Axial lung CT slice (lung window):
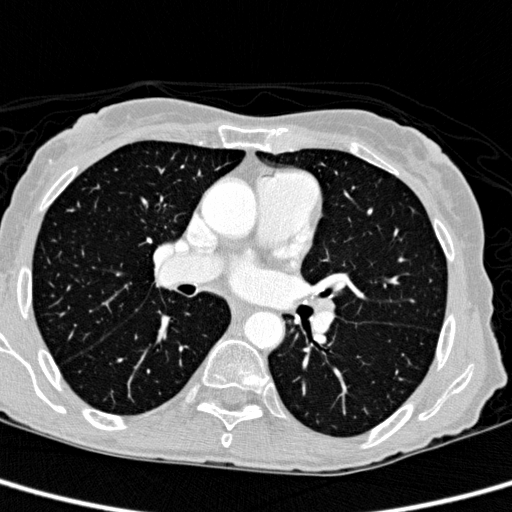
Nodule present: no